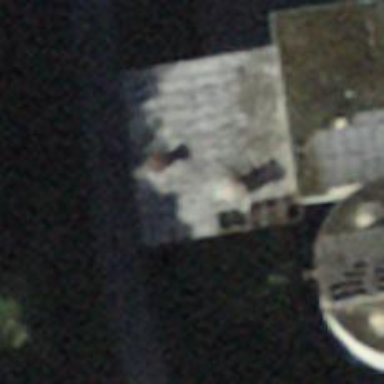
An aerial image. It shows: Surveillance object is present in the image.